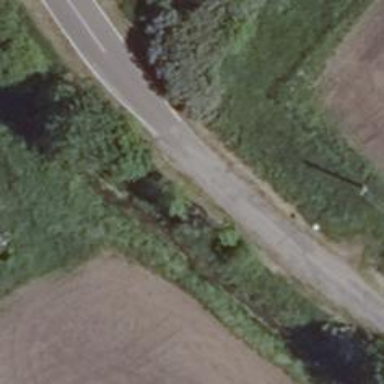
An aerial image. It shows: Unclassified road.